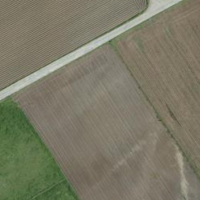
EUNIS habitat code: 52
Species observed at this site:
Corvus corone
Milvus milvus
Phoenicurus ochruros
Garrulus glandarius
Columba livia
Carduelis carduelis
Accipiter nisus
Delichon urbicum
Columba palumbus